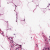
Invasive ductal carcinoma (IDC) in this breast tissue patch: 0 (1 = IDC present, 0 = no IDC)